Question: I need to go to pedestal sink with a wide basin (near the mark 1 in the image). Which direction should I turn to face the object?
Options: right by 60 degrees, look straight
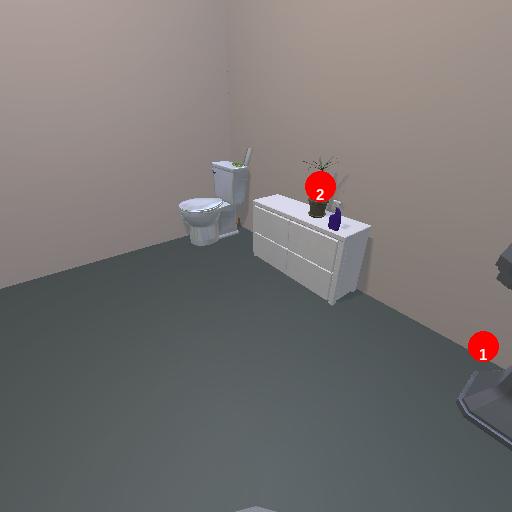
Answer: right by 60 degrees